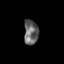
Tissue: skin
Cell type: Epithelial cells
Senescence score: 0.2877
Nuclear area (px): 348
Mean DAPI intensity: 102.509